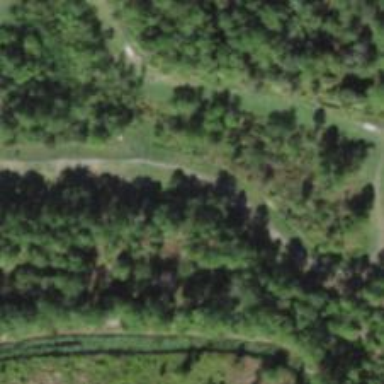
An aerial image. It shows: Disc golf hole.